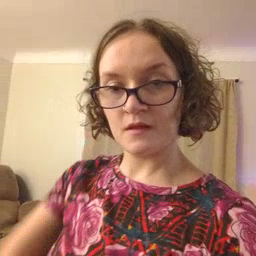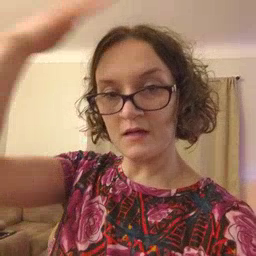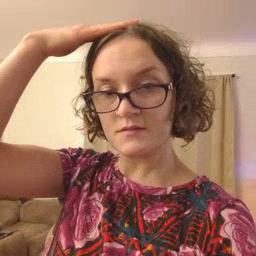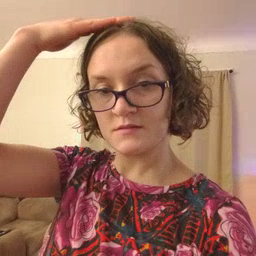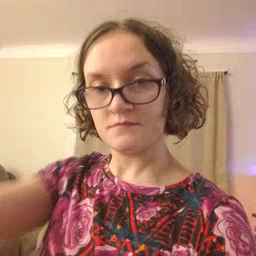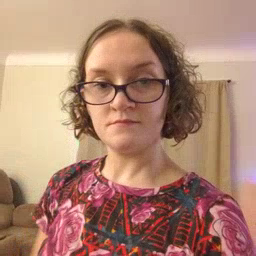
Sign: hat